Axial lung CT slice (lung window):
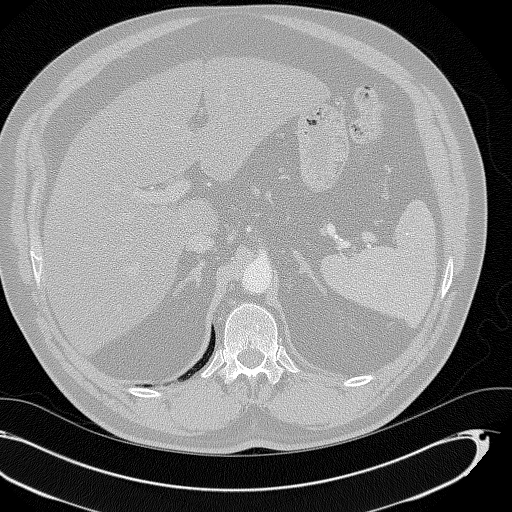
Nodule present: no